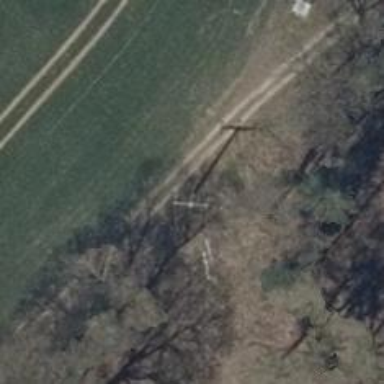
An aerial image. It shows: Minor power line.